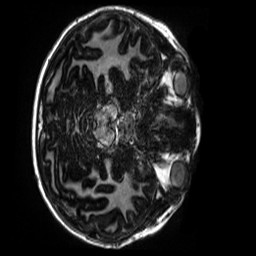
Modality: MP2RAGE
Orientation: axial
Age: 11
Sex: male
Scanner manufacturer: siemens
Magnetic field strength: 3 T
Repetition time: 4 s
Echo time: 0.00303 s